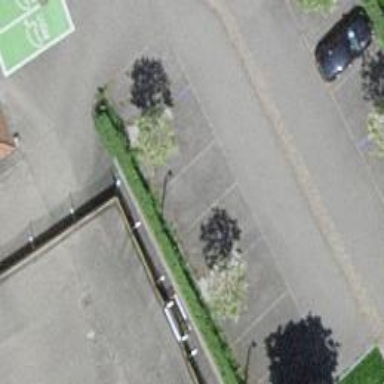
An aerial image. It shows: Charging station.